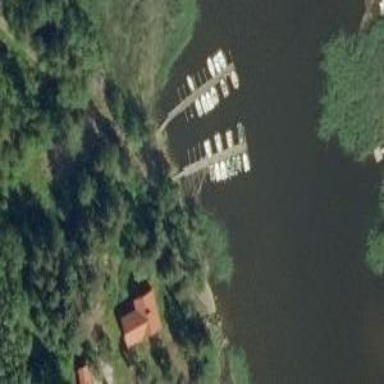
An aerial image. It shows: Man-made pier.